Question: Below is my query. Access does not like it, giving me the error 'Syntax error (missing operator) in query expression 'answer WHERE question = 1'.'
Hopefully you can see what I am trying to do. Please pay particular attention to 3rd, 4th, and 5th lines under the 'SELECT' statement.
'''
INSERT INTO Table2 (respondent,1,2,3-1,3-2,3-3,4,5)
SELECT respondent,
answer WHERE question = 1,
answer WHERE question = 2,
answer WHERE answer = 'text 1' AND question = 3,
answer WHERE answer = 'text 2' AND question = 3,
answer WHERE answer = 'text 3' AND question = 3,
answer WHERE question = 4,
longanswer WHERE question 5 FROM Table1 GROUP BY respondent;
'''
I have made a little progress with this, but I still cannot get my data in the format I really want. I used several 'Iif' statements to get as far as I am now, but 'GROUP BY' simply isn't working the way I would expect it to. I have also tried variations on my 'SELECT' statement (like 'SELECT DISTINCT TOP 100 PERCENT' and 'TRANSFORM') but I guess I am not using them correctly because I always get errors. Here is what my data looks like now:

All I need to do now is smash all the similar 'respondent' rows together (that is, 'respondent' rows that have the same number) so all the cells that are empty are removed.
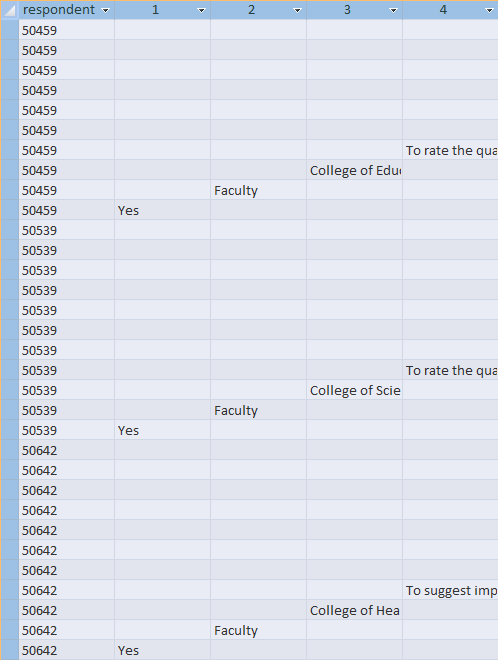
Answer: Finally got this all sorted out. I was on the right track for a long time, but just wasn't getting it exactly right. After removing some unneeded columns and performing some significant formatting I was able to run the following query to produce the results I needed. Thanks for all your suggestions.
'''
TRANSFORM Max(Sheet1.[answer]) AS MaxOfanswer
SELECT Sheet1.[respondent], Max(Sheet1.[answer]) AS [Total Of answer]
FROM Sheet1
GROUP BY Sheet1.[respondent]
PIVOT Sheet1.[question];
'''